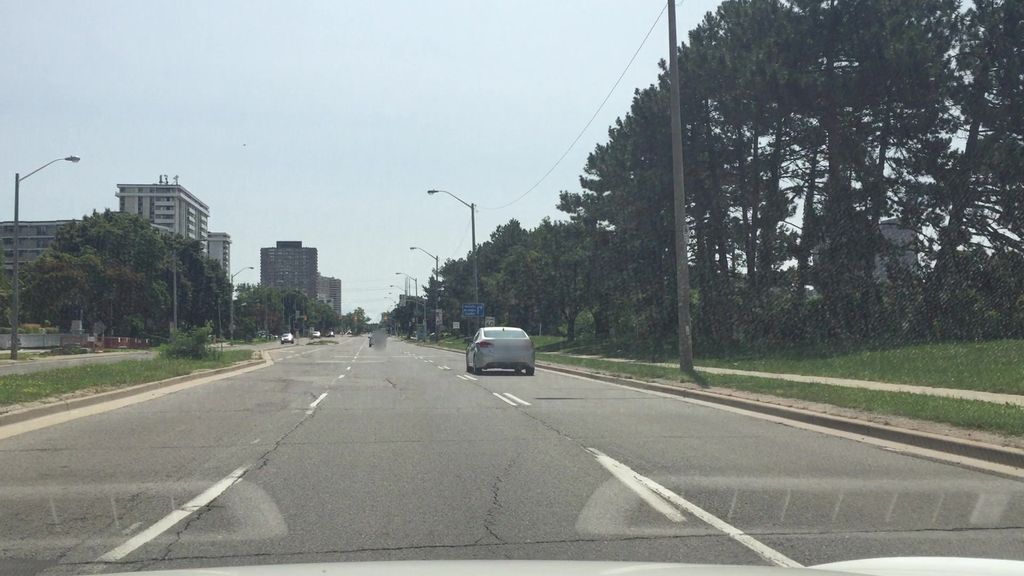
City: toronto